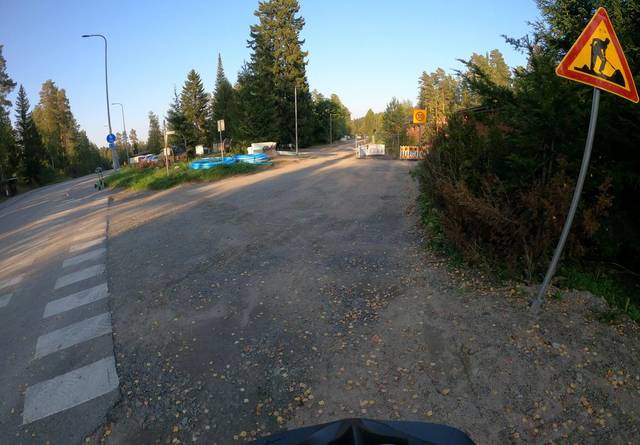
Region: Finland
Coordinates: 62.247, 25.688